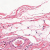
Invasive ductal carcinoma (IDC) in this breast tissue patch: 0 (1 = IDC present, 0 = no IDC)